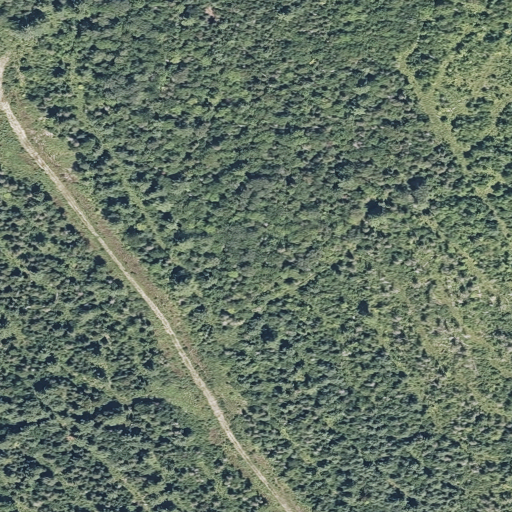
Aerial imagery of ridge(s) in Maine named Randall Ridge containing mixed forest, evergreen forest, and woody wetlands